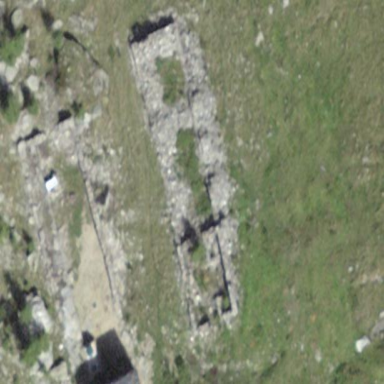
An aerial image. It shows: Historic building now in ruins.